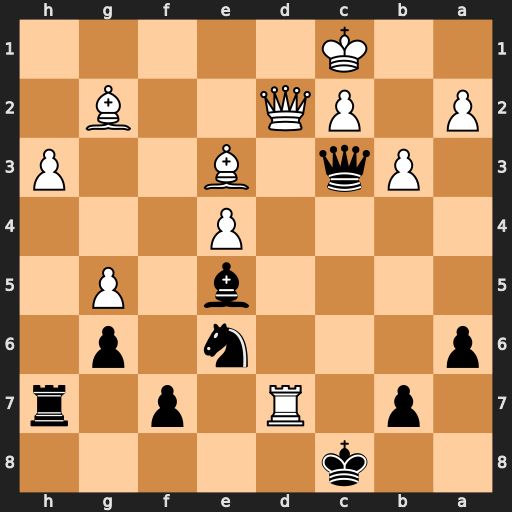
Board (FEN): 2k5/1p1R1p1r/p3n1p1/4b1P1/4P3/1Pq1B2P/P1PQ2B1/2K5
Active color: b
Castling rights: -
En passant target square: -
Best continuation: Qa1#